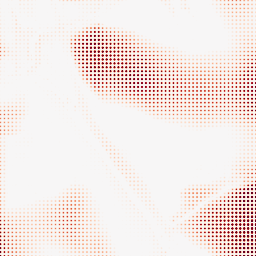
Category: morphological
Decomposition family: rolling_ball
Decomposition parameters: radius: 50
Upsampling method: sinc_blackman
Upsampling parameters: scale: 8
kernel_size: 4
Upsampling scale: 8